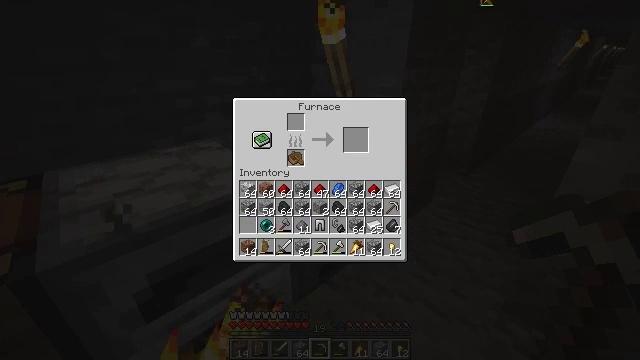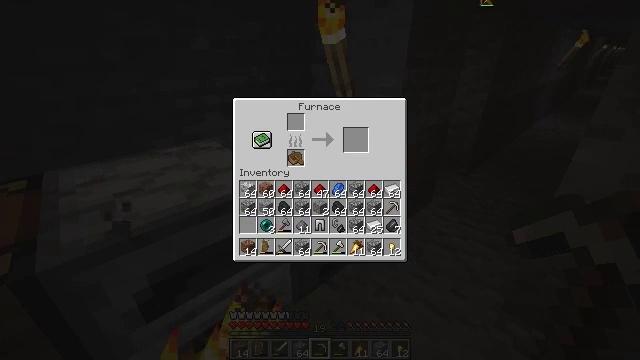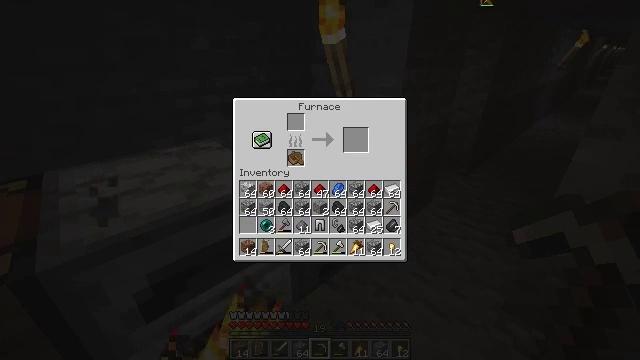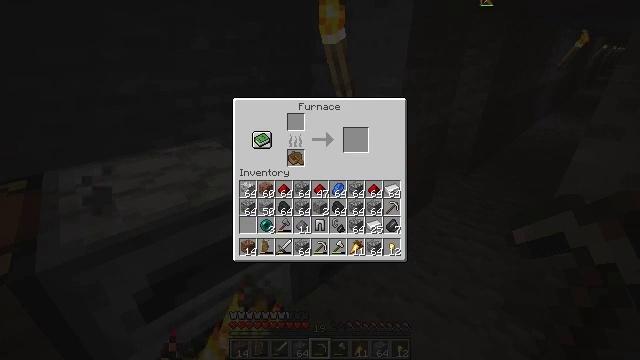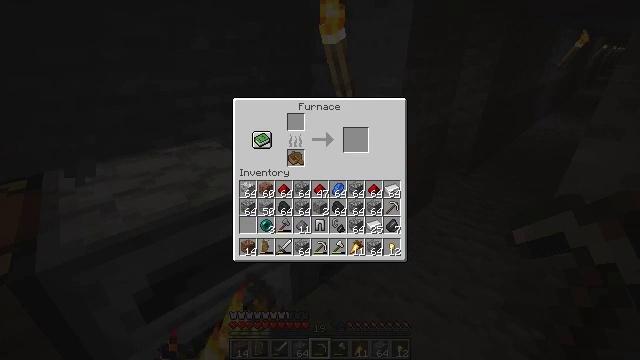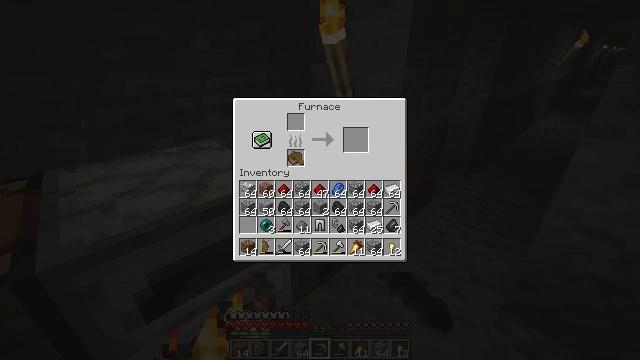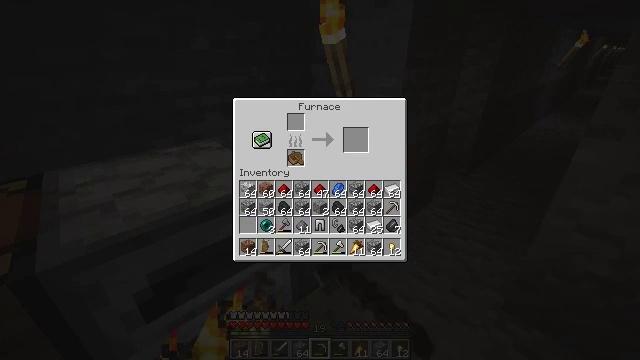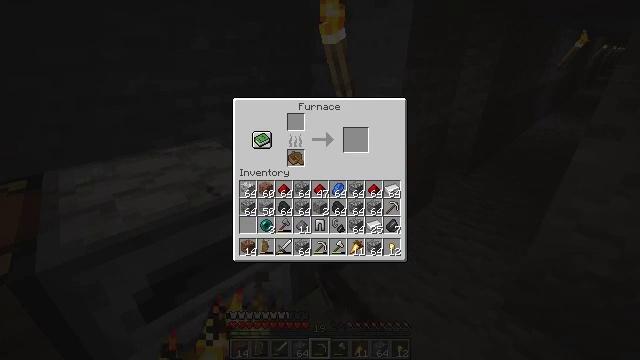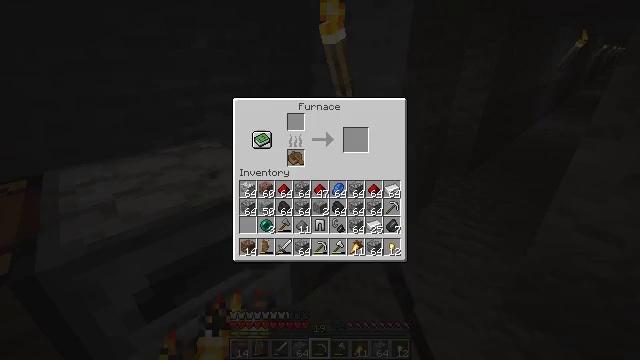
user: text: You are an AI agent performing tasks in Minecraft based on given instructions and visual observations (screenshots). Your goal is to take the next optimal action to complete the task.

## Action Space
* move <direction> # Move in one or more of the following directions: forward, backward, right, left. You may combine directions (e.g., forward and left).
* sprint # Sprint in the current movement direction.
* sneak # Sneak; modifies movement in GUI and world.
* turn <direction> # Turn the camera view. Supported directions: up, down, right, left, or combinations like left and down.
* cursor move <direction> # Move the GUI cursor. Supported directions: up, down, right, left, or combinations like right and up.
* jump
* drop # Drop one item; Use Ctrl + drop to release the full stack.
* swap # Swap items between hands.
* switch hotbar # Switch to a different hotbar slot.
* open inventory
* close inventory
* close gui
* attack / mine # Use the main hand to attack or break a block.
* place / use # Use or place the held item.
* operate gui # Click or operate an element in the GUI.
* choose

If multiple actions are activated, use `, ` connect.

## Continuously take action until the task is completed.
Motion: motion action
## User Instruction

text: Remove a crossbow from the inventory.
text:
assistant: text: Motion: attack / mine
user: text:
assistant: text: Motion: attack / mine
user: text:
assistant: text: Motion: attack / mine
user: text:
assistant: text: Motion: no_op
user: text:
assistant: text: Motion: no_op
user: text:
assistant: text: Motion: no_op
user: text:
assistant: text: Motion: no_op
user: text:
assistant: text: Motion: no_op
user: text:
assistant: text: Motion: no_op